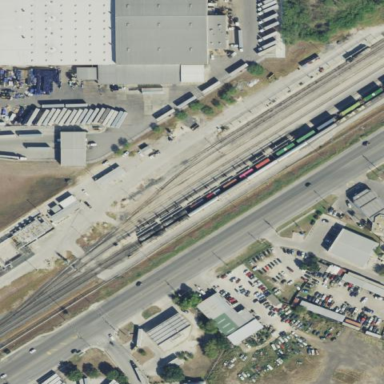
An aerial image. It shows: Railway fuel facility.